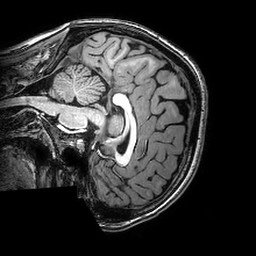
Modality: T1w
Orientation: sagittal
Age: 24
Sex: female
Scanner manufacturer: philips
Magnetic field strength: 3 T
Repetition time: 0.00817 s
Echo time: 0.00373 s